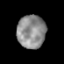
Tissue: prostate
Cell type: T cells
Senescence score: 0.3403
Nuclear area (px): 923
Mean DAPI intensity: 141.236